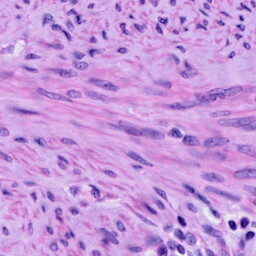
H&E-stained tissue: Cervix